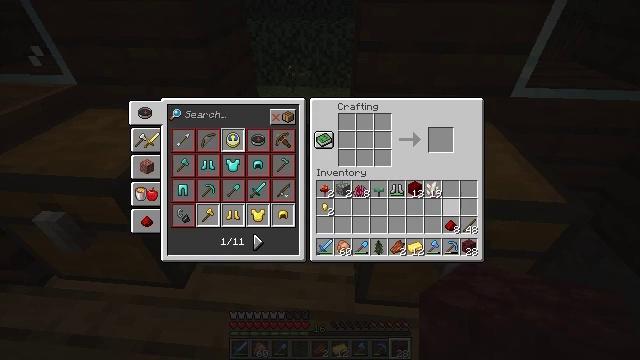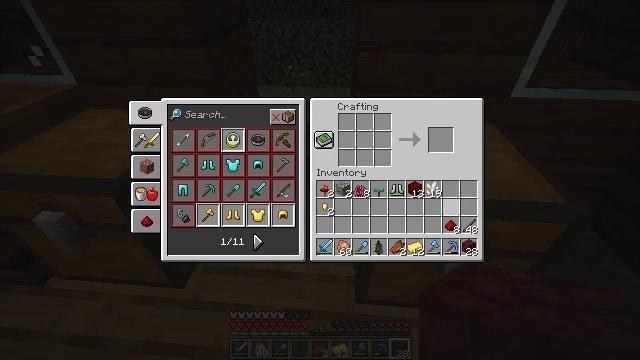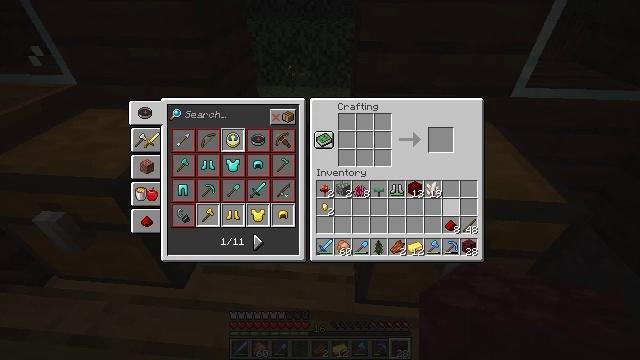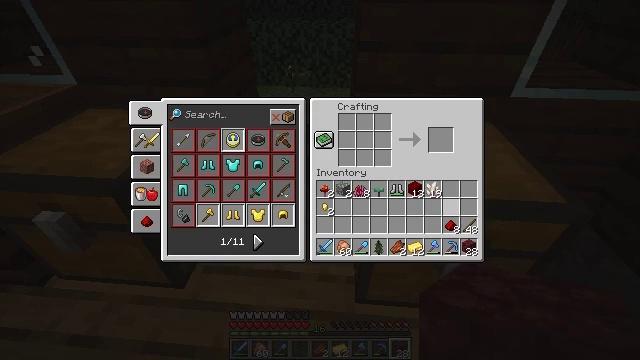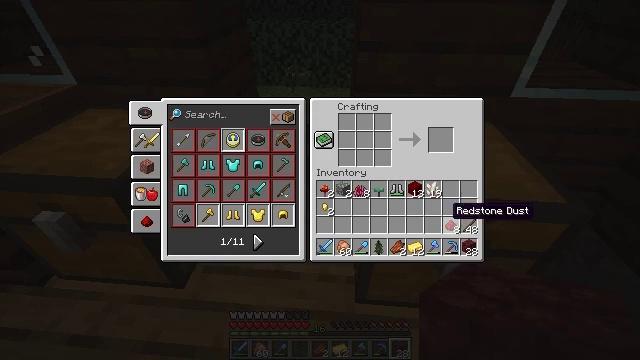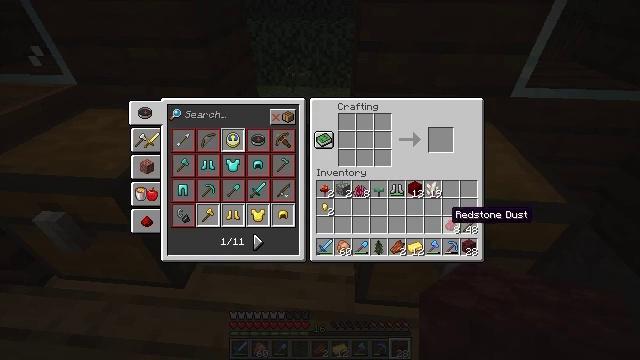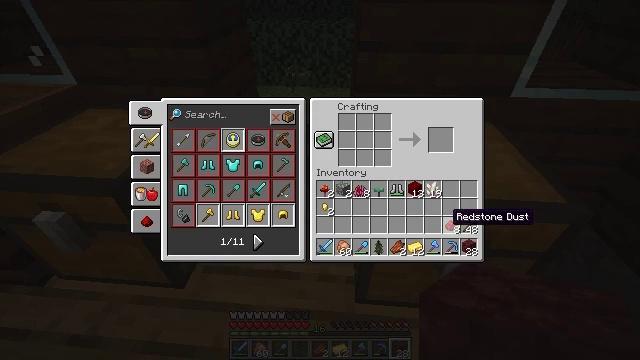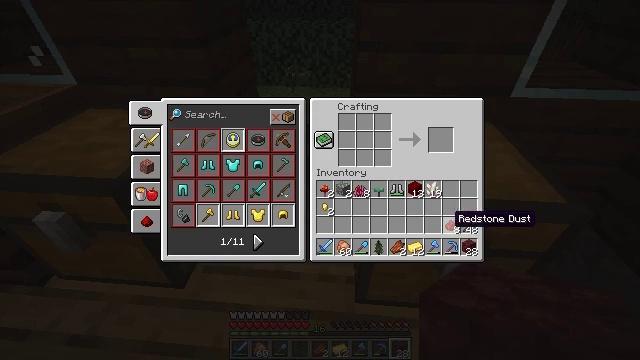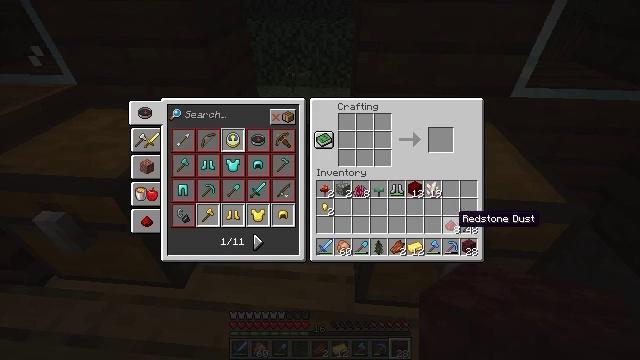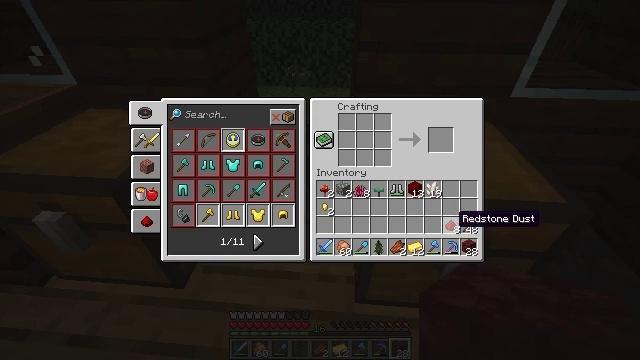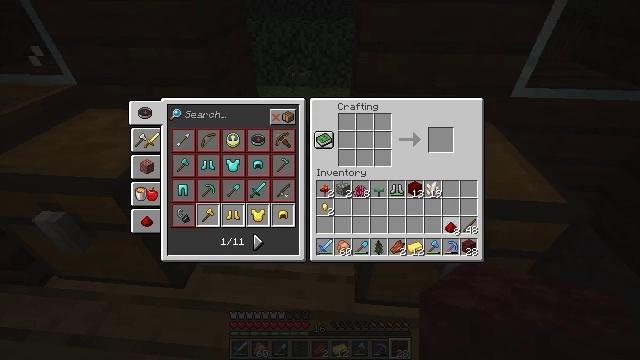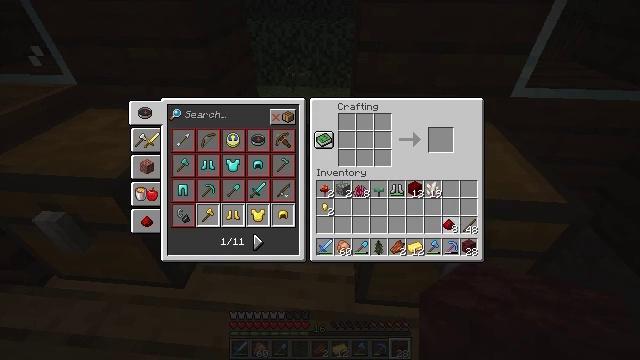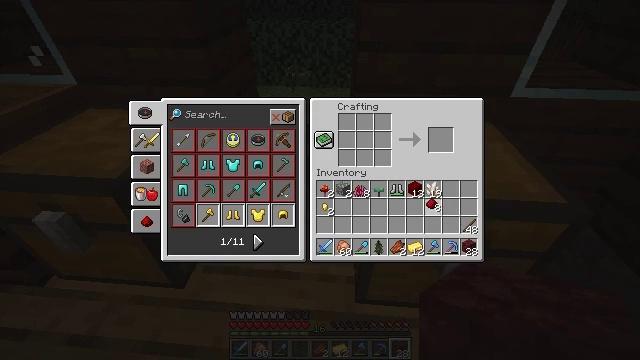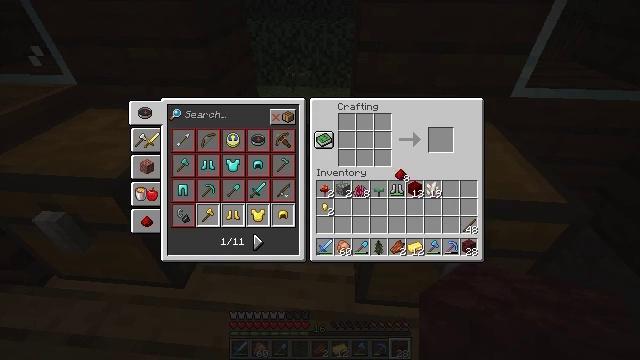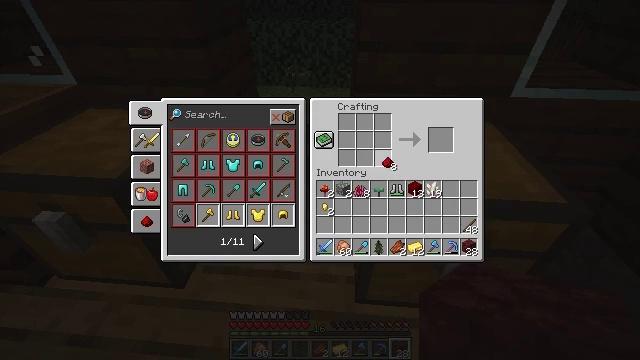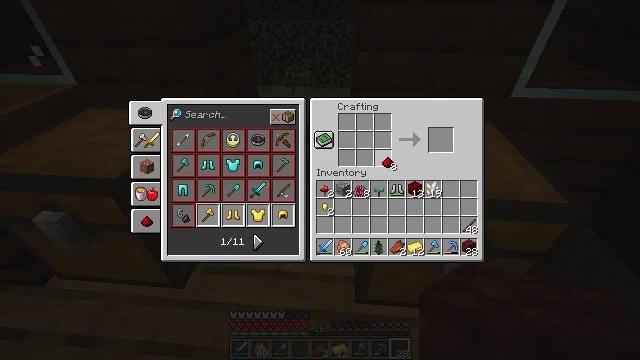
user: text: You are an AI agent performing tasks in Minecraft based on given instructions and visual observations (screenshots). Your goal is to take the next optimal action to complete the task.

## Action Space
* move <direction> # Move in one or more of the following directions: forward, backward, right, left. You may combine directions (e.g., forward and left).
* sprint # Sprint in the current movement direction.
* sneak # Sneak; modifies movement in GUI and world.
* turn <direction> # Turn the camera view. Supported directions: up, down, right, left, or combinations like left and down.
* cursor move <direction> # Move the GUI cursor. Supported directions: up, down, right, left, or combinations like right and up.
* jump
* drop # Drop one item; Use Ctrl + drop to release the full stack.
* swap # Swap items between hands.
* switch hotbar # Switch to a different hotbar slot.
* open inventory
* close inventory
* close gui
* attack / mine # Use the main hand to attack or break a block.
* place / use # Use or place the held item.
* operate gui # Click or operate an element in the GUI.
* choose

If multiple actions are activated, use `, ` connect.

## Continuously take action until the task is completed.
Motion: motion action
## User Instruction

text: Open the crafting table and craft powered rail.
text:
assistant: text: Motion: no_op
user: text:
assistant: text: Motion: no_op
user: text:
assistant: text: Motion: no_op
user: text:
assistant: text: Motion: no_op
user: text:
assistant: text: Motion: no_op
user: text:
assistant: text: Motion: no_op
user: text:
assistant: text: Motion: no_op
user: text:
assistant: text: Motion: no_op
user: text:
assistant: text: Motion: no_op
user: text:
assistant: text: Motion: operate gui
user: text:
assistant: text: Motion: operate gui
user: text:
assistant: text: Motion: cursor move left and up
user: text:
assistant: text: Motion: cursor move left and up
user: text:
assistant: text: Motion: cursor move left and up
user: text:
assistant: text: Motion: no_op
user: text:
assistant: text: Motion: no_op
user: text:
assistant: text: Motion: cursor move left
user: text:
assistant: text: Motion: no_op
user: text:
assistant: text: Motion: no_op
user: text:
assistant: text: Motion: no_op
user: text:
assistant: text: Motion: no_op
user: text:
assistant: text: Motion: no_op
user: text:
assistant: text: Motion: operate gui
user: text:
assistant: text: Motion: operate gui
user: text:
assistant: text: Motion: operate gui
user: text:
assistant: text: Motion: no_op
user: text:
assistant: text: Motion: no_op
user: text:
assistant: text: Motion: no_op
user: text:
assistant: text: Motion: no_op
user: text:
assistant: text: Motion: no_op